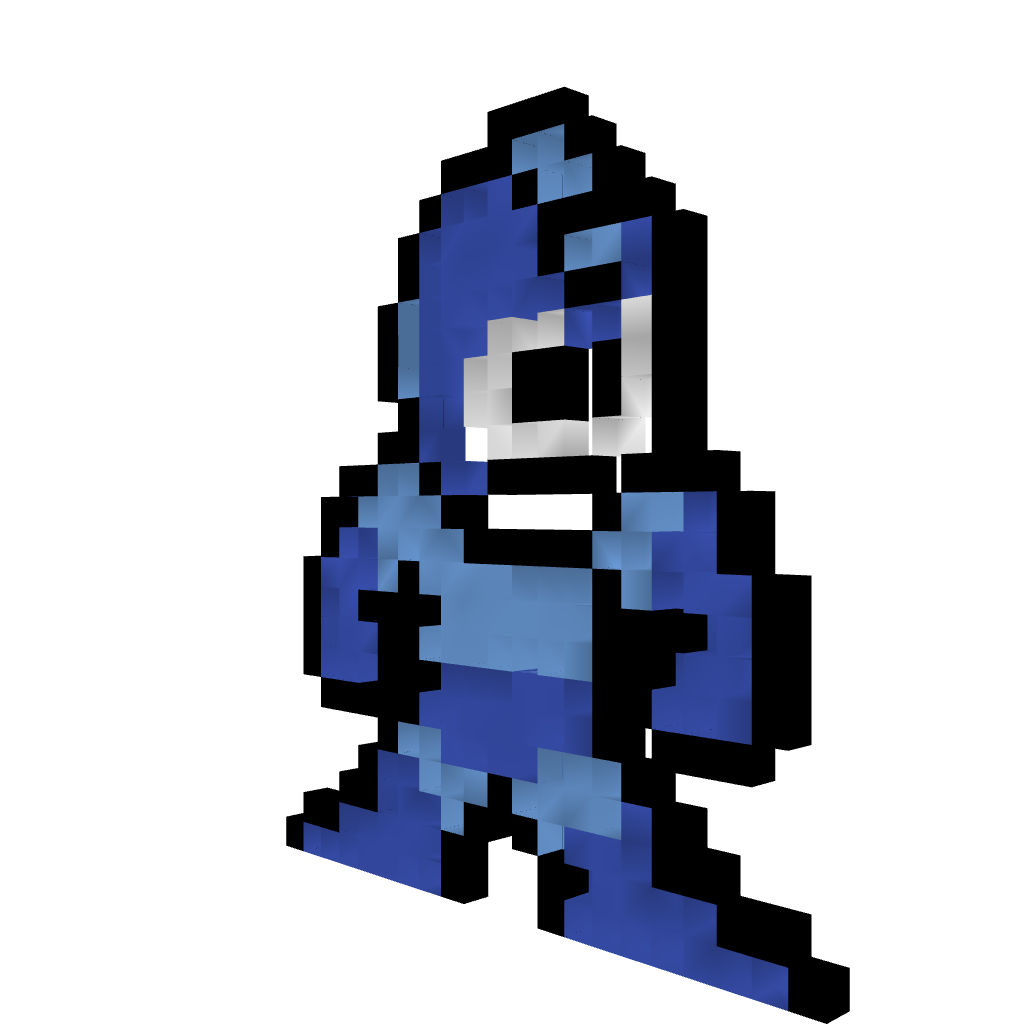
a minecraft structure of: Megaman bad low quality